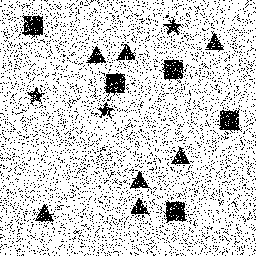
Squares: 5
Triangles: 7
Stars: 3
Total shapes: 15